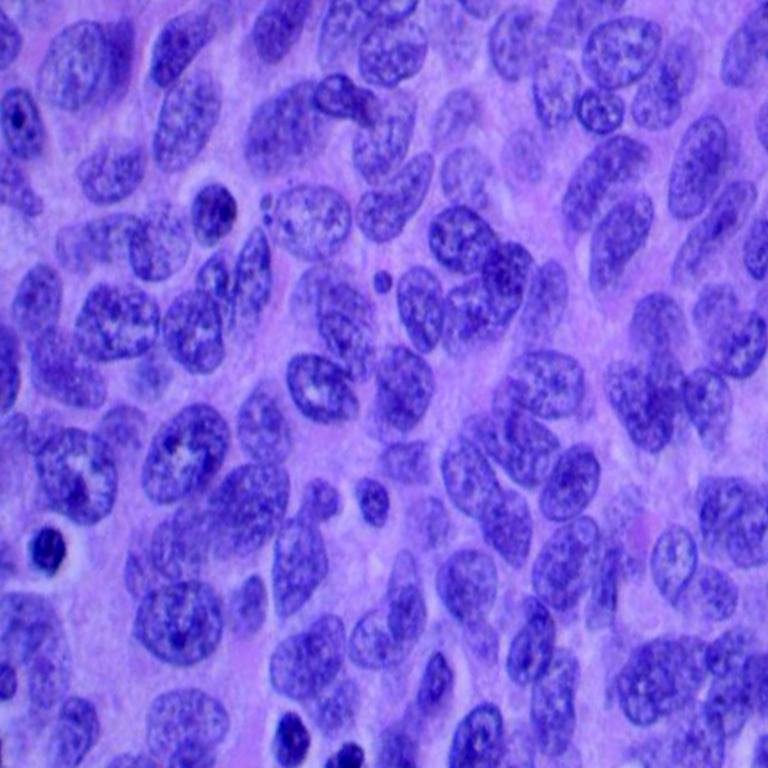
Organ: lung
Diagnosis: squamous carcinomas